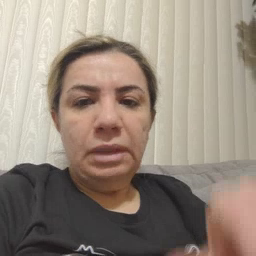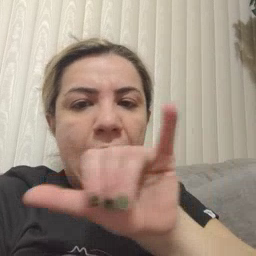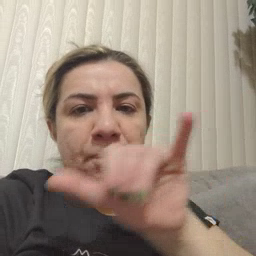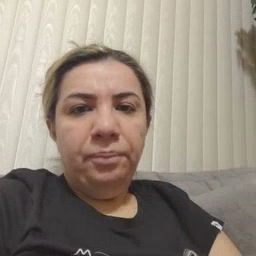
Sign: same